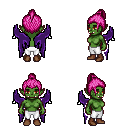
a pixel art fantasy rpg character, female body template, orc, green skin, purple wings, white pants, pink short topknot hairstyle, brown shoes, four views (front, back, left, right), 2x2 character sprite sheet, small pixel art, hard edges, no anti-aliasing